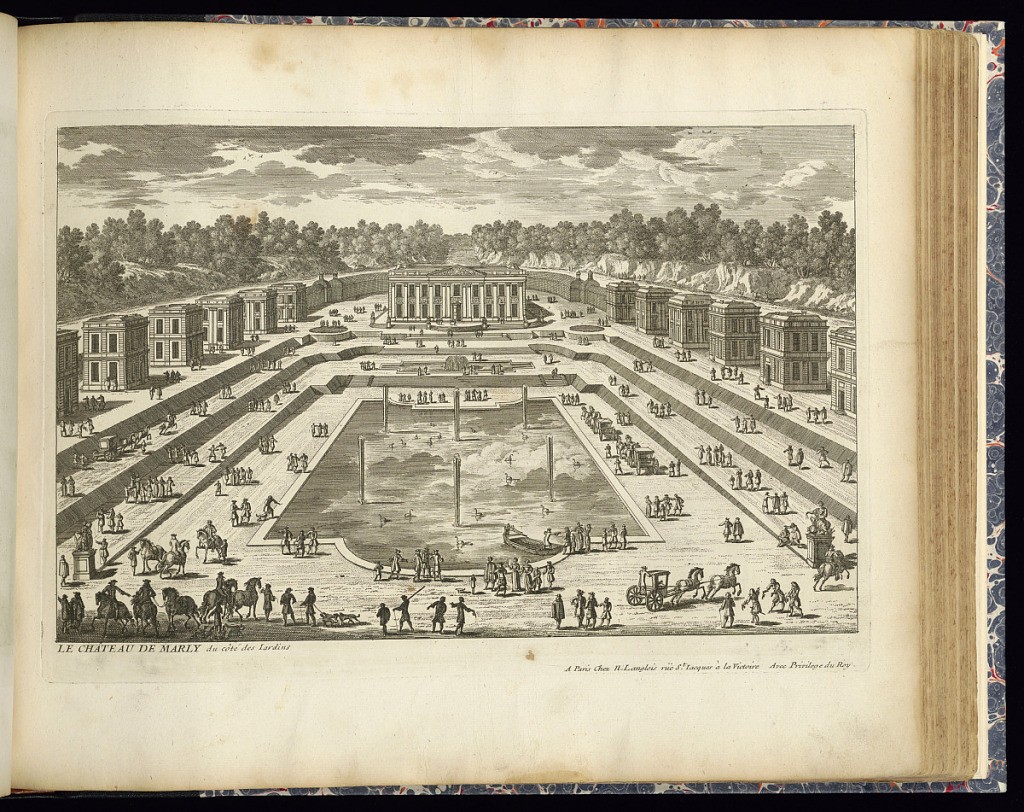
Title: LE CHÂTEAU DE MARLY du côté des Jardins
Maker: Adam Perelle, French, 1638 – 1695
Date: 1676–1703
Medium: Etching on laid paper
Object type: Print
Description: Birds-eye view of the chateau of Marly from the garden, with its fountains, basins, and pavilions, with trees in the background. In the foreground and throughout the levelled paths, figures, horseman, and horse-drawn carriages. Birds and a small boat in the larger basin. The plate is titled.